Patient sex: M
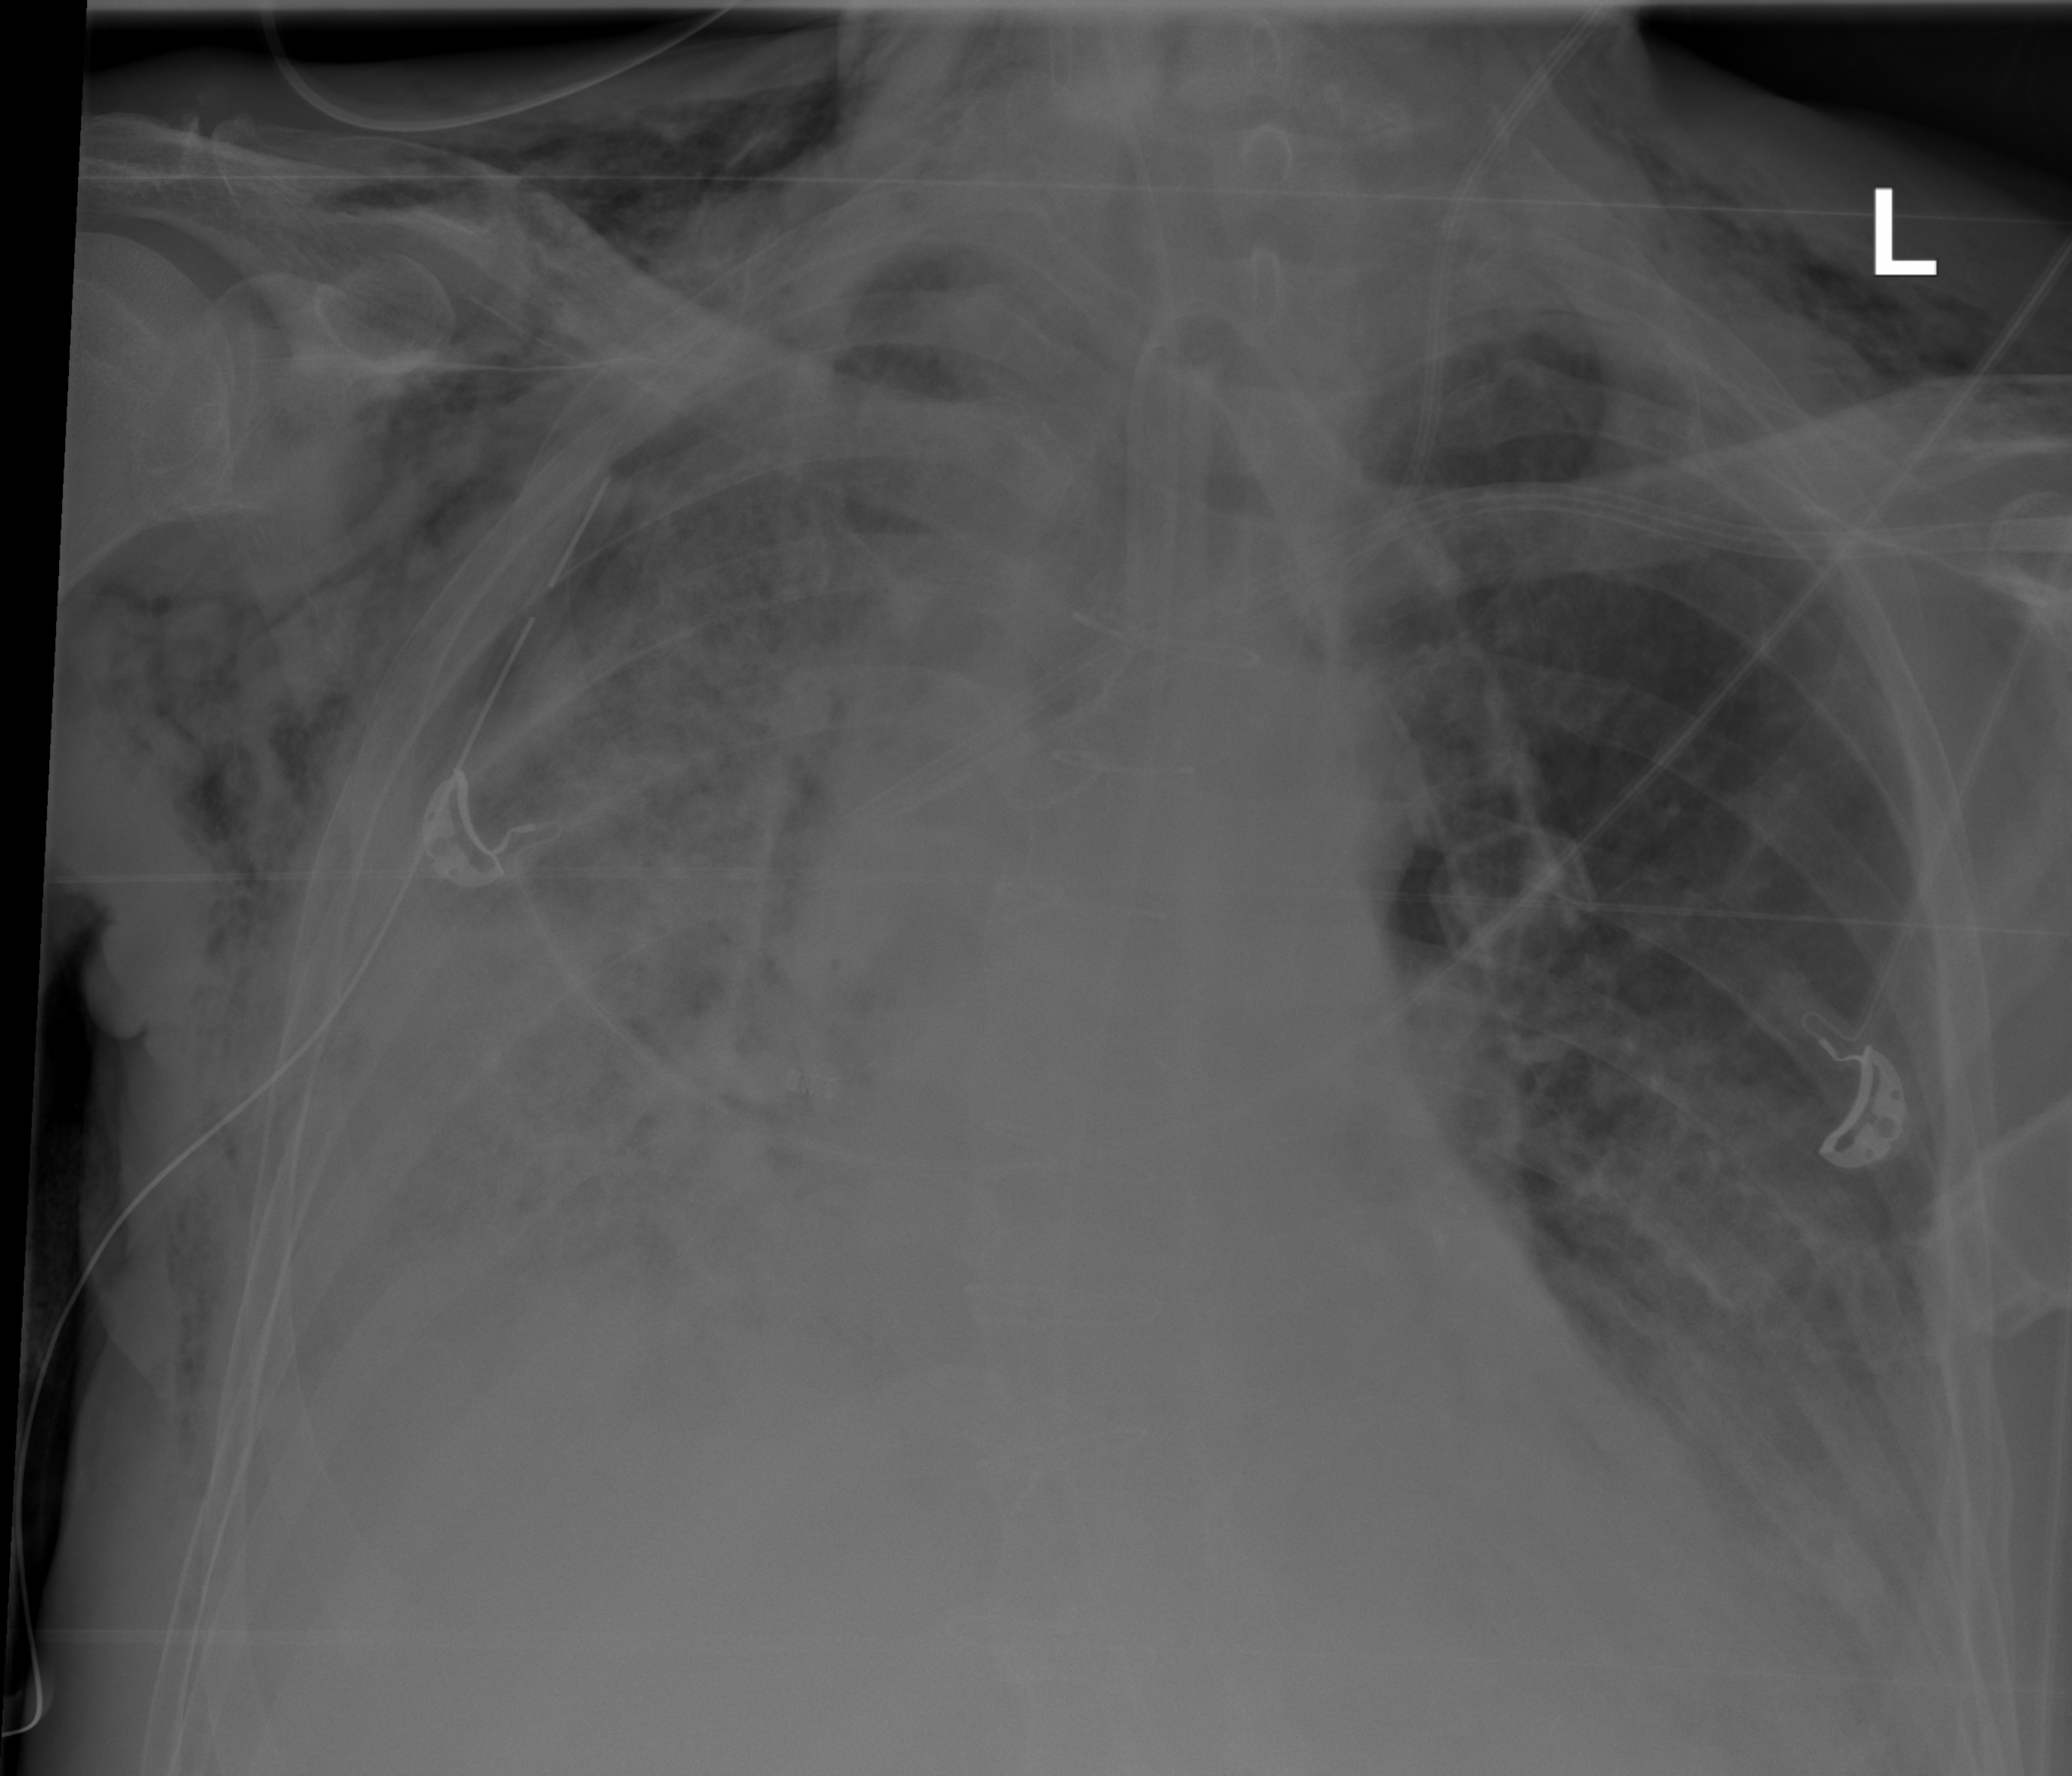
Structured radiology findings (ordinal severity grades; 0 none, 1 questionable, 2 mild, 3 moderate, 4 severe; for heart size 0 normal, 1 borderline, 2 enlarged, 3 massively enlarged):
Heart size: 2
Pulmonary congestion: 0
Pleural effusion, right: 3
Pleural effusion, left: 2
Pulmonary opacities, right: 4
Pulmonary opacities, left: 0
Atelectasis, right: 2
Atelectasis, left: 2